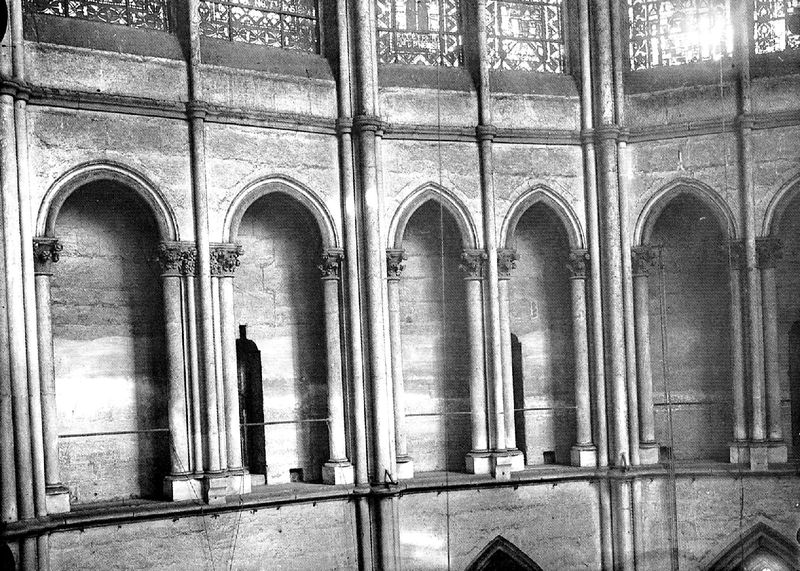
Titel: Kathedrale Notre-Dame in Reims
Standort: Reims, Kathedrale (EU - F)
Schlagwörter: fenster, pfeiler, säule, säulen, architektur, kirche, gotik, bogen, kuppel, detail, foto, arkade, umgang, schwarzweiss, bleiglas, kapitell, glasmalerei, spitzbogen, rundbögen, romanik, chor, nischen, rundgang, sainte chapelle, spätromanisch